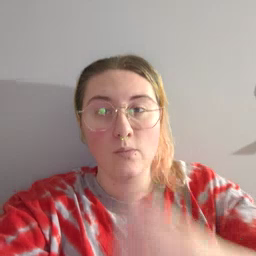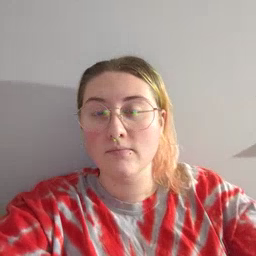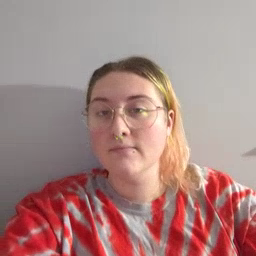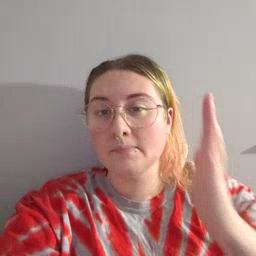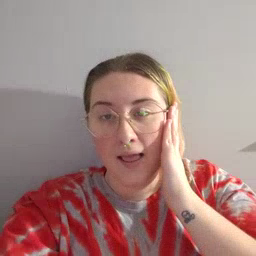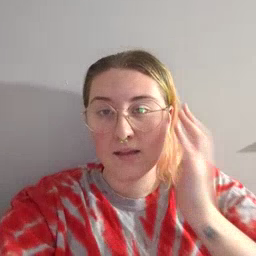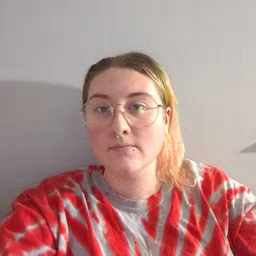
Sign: bed